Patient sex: M
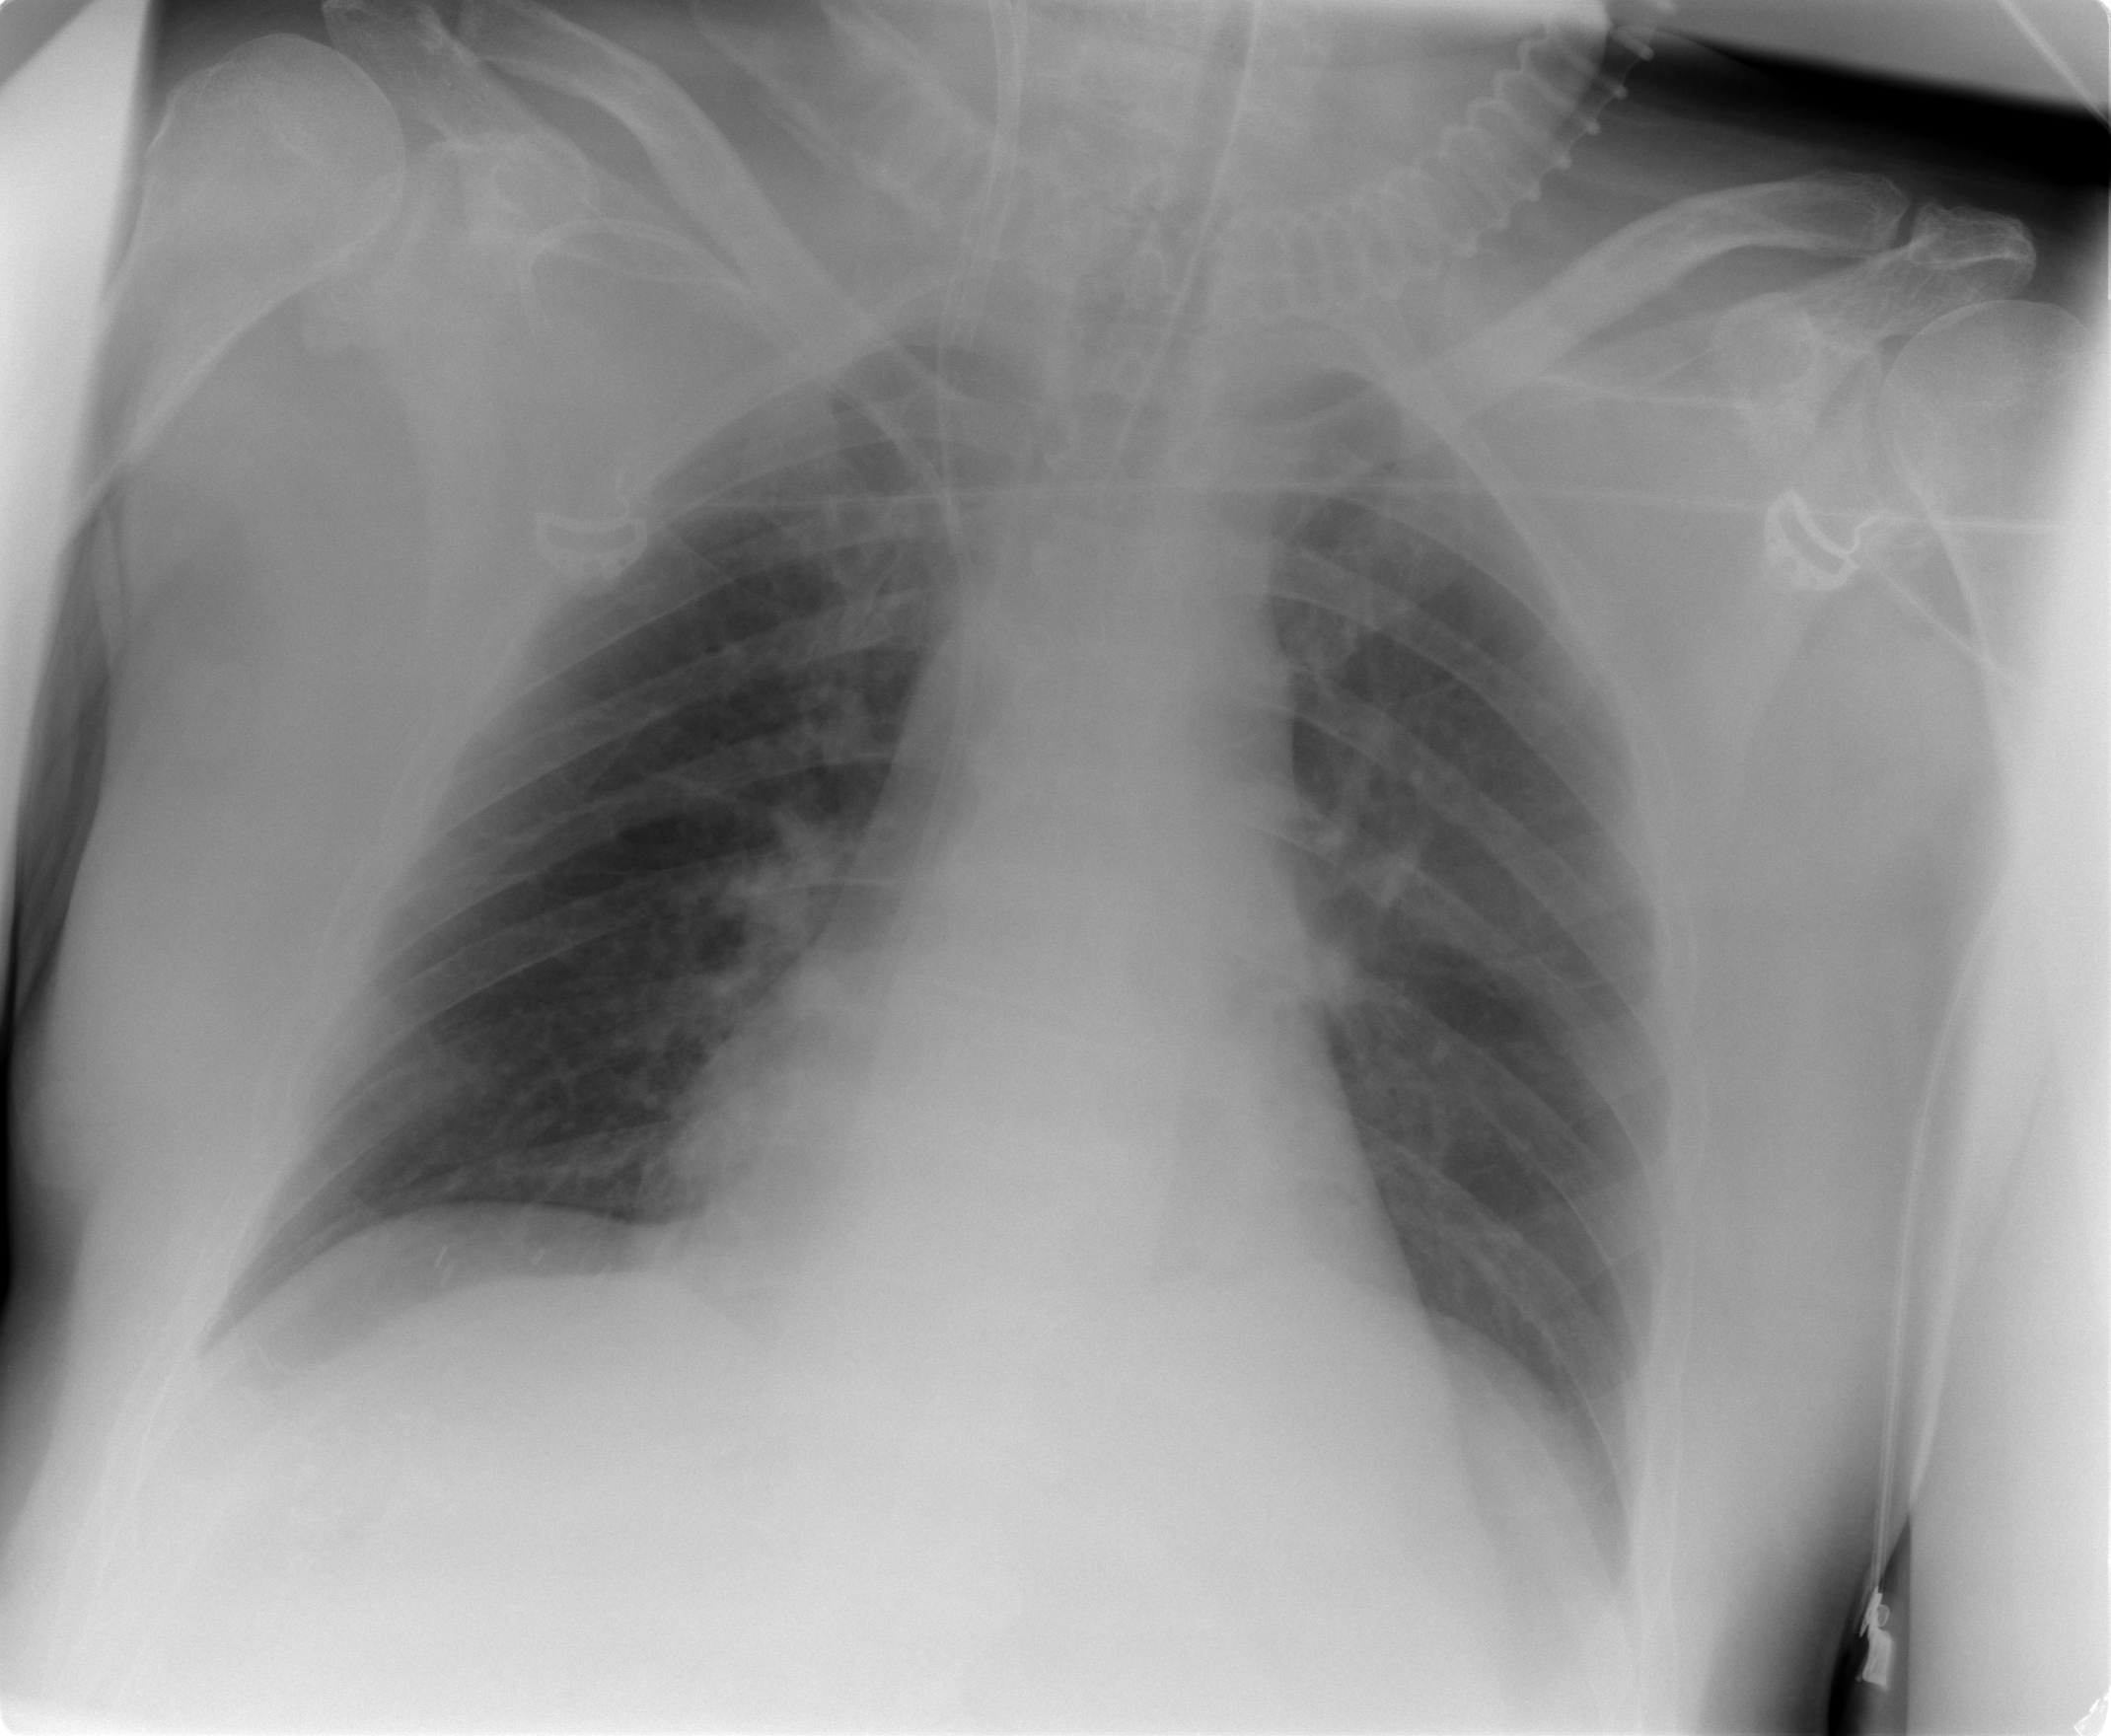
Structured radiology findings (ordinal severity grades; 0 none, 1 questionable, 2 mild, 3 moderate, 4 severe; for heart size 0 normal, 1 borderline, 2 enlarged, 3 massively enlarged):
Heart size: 0
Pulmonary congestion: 0
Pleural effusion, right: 0
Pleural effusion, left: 1
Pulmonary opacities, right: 0
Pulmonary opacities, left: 0
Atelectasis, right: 0
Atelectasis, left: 0